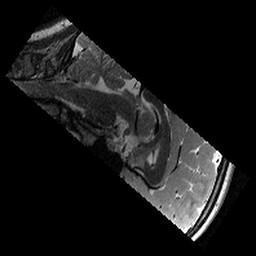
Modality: T2w
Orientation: sagittal
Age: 10
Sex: female
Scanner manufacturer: siemens
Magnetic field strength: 3 T
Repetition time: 9.23 s
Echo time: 0.067 s